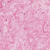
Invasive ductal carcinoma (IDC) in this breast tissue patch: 0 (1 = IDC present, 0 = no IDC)